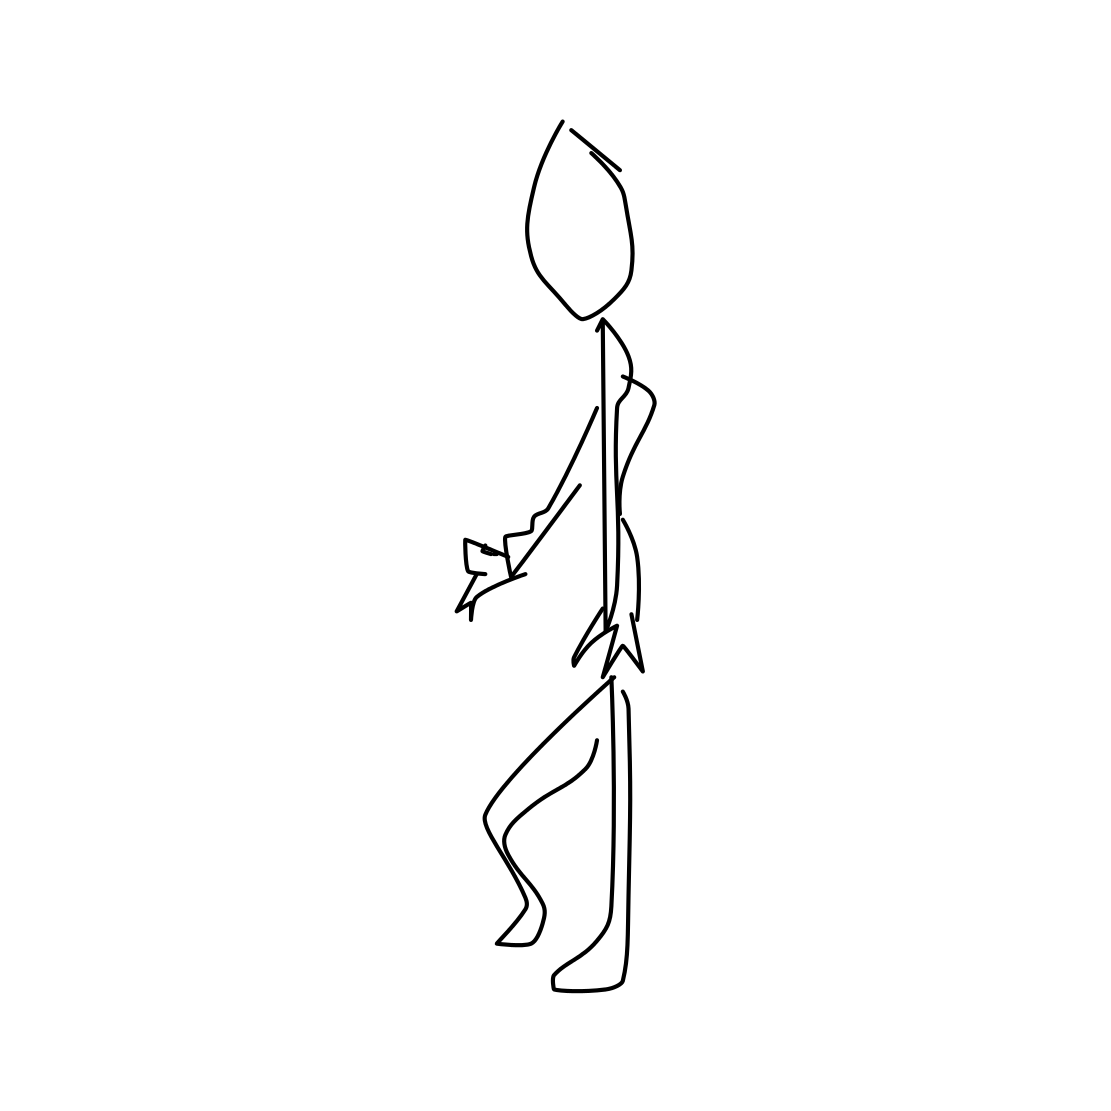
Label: person walking